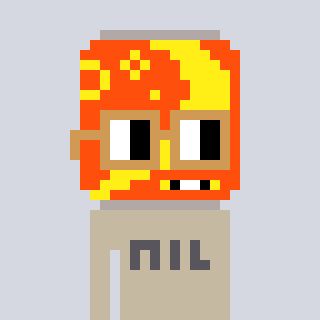
a pixel art character with square brown glasses, a pop-shaped head and a bege-colored body on a cool background